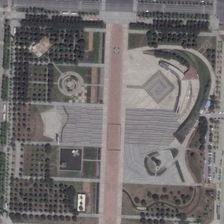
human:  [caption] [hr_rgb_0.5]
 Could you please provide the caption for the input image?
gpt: many orderly green trees are distributed in the edge of a square surrounded by four roads .

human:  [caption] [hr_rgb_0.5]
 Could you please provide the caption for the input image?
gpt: many orderly green trees are distributed in the edge of a square surrounded by four roads .

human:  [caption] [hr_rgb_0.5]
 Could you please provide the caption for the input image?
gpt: the square is surrounded by many dark green trees and buildings .

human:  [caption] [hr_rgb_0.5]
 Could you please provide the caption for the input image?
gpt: the straight road passes through the central ellipse .

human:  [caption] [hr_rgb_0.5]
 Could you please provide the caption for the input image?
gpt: the square is surrounded by many dark green trees and buildings .